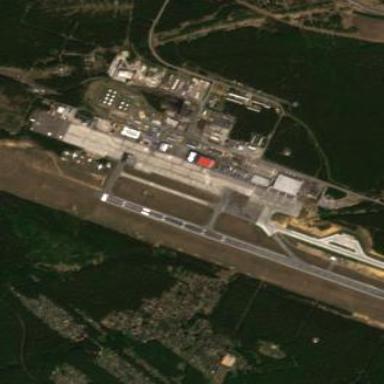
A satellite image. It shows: Apron at the airport.